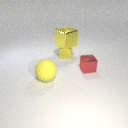
large yellow metal cube above small yellow metal cube